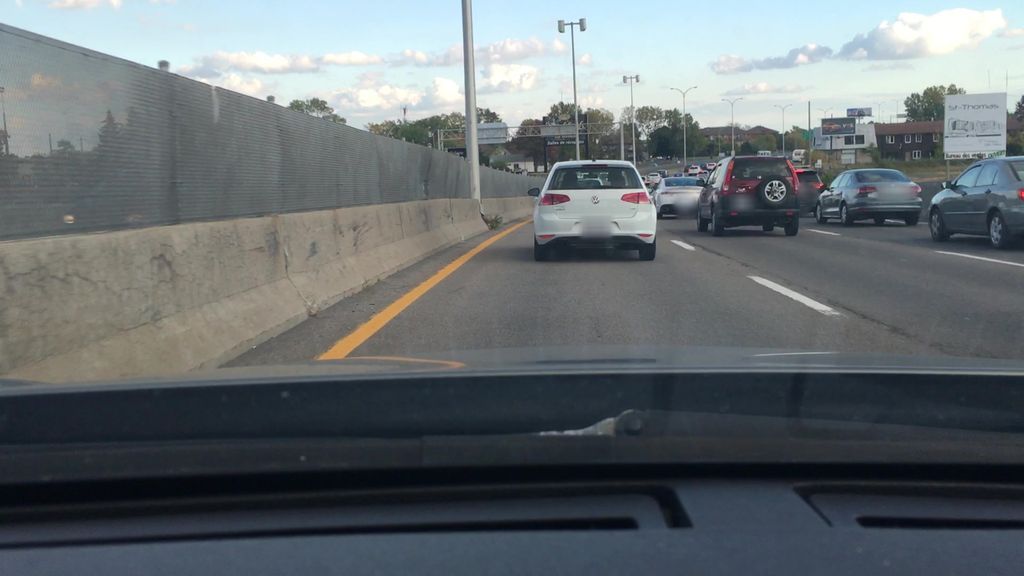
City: montreal